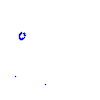
Particle: kaon